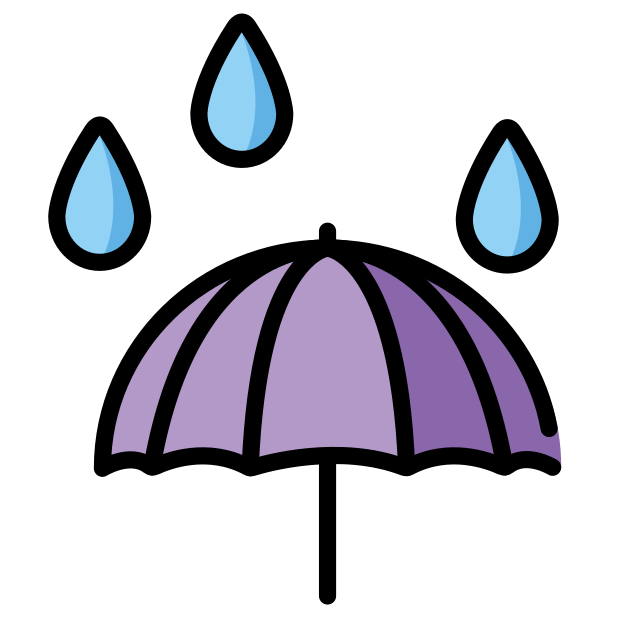
Emoji: ☔
Name: umbrella with rain drops
Unicode: 0x2614